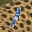
Label: 1